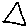
Label: triangle